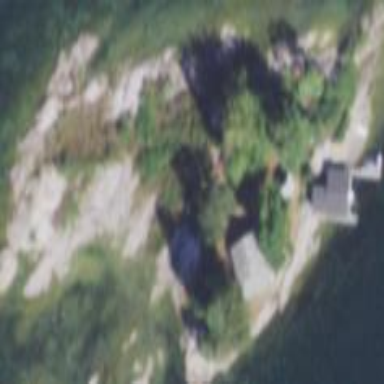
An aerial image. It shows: Islet.